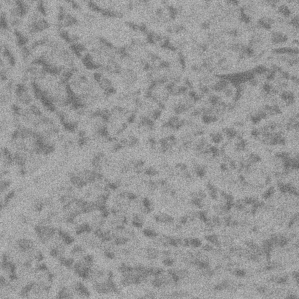
Label: frost